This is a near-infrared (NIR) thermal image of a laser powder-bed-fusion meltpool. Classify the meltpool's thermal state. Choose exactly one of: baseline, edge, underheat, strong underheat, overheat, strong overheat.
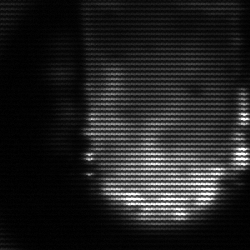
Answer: baseline